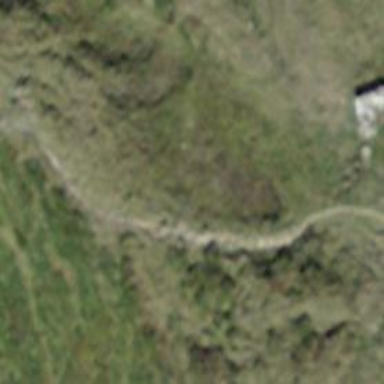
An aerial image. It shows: Unpaved path.